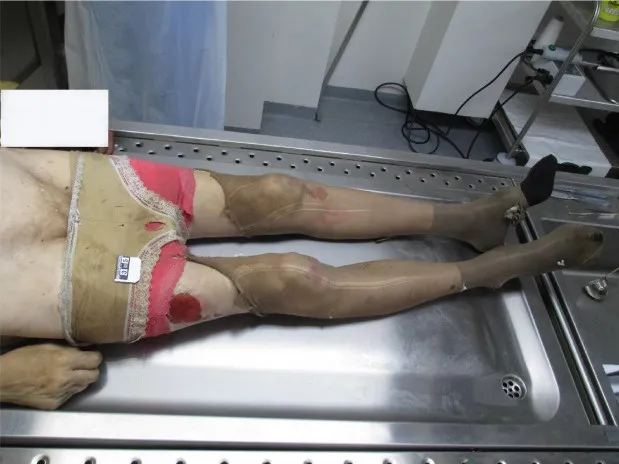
Corpse clothing.
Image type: medical_photograph (skin_photograph)